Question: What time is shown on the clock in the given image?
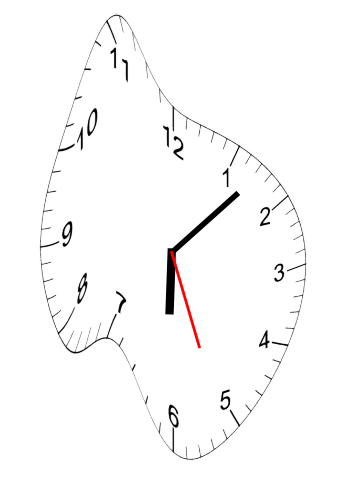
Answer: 06:07:26